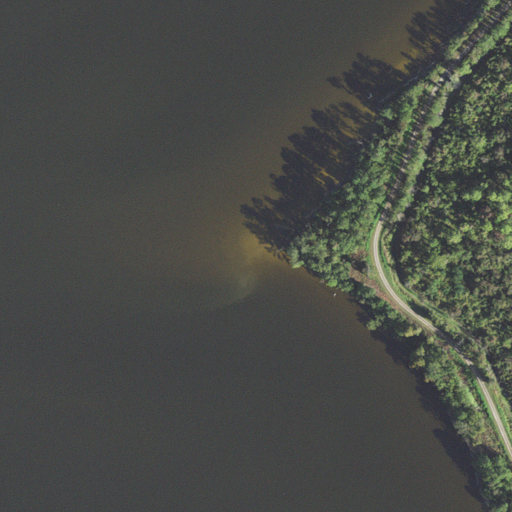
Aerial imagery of cape in North Carolina named Midgette Point containing open water, woody wetlands, open development, evergreen forest, grassland, and herbaceous wetlands